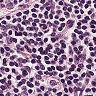
Metastatic tissue present: no